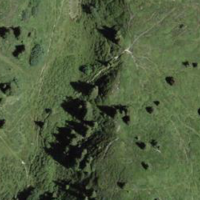
EUNIS habitat code: 31
Species observed at this site:
Arnica montana